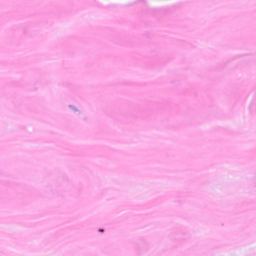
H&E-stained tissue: Breast